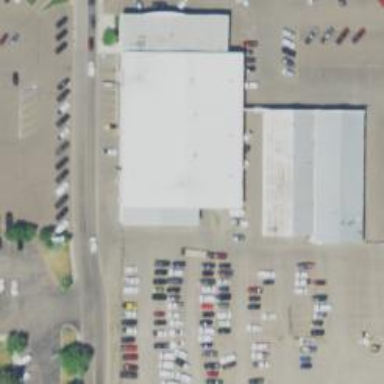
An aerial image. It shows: Building that houses car shop.